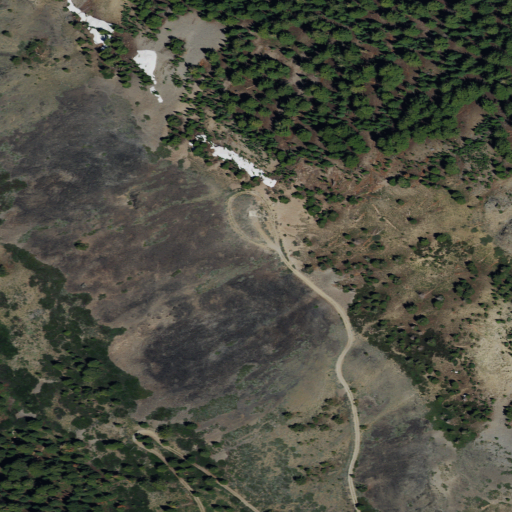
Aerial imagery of mountain in California named Mount Ingalls containing shrub and evergreen forest